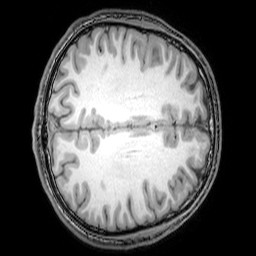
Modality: T1w
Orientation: axial
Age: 20
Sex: male
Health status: healthy
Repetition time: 0.081 s
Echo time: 0.037 s